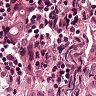
Metastatic tissue present: yes